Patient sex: M
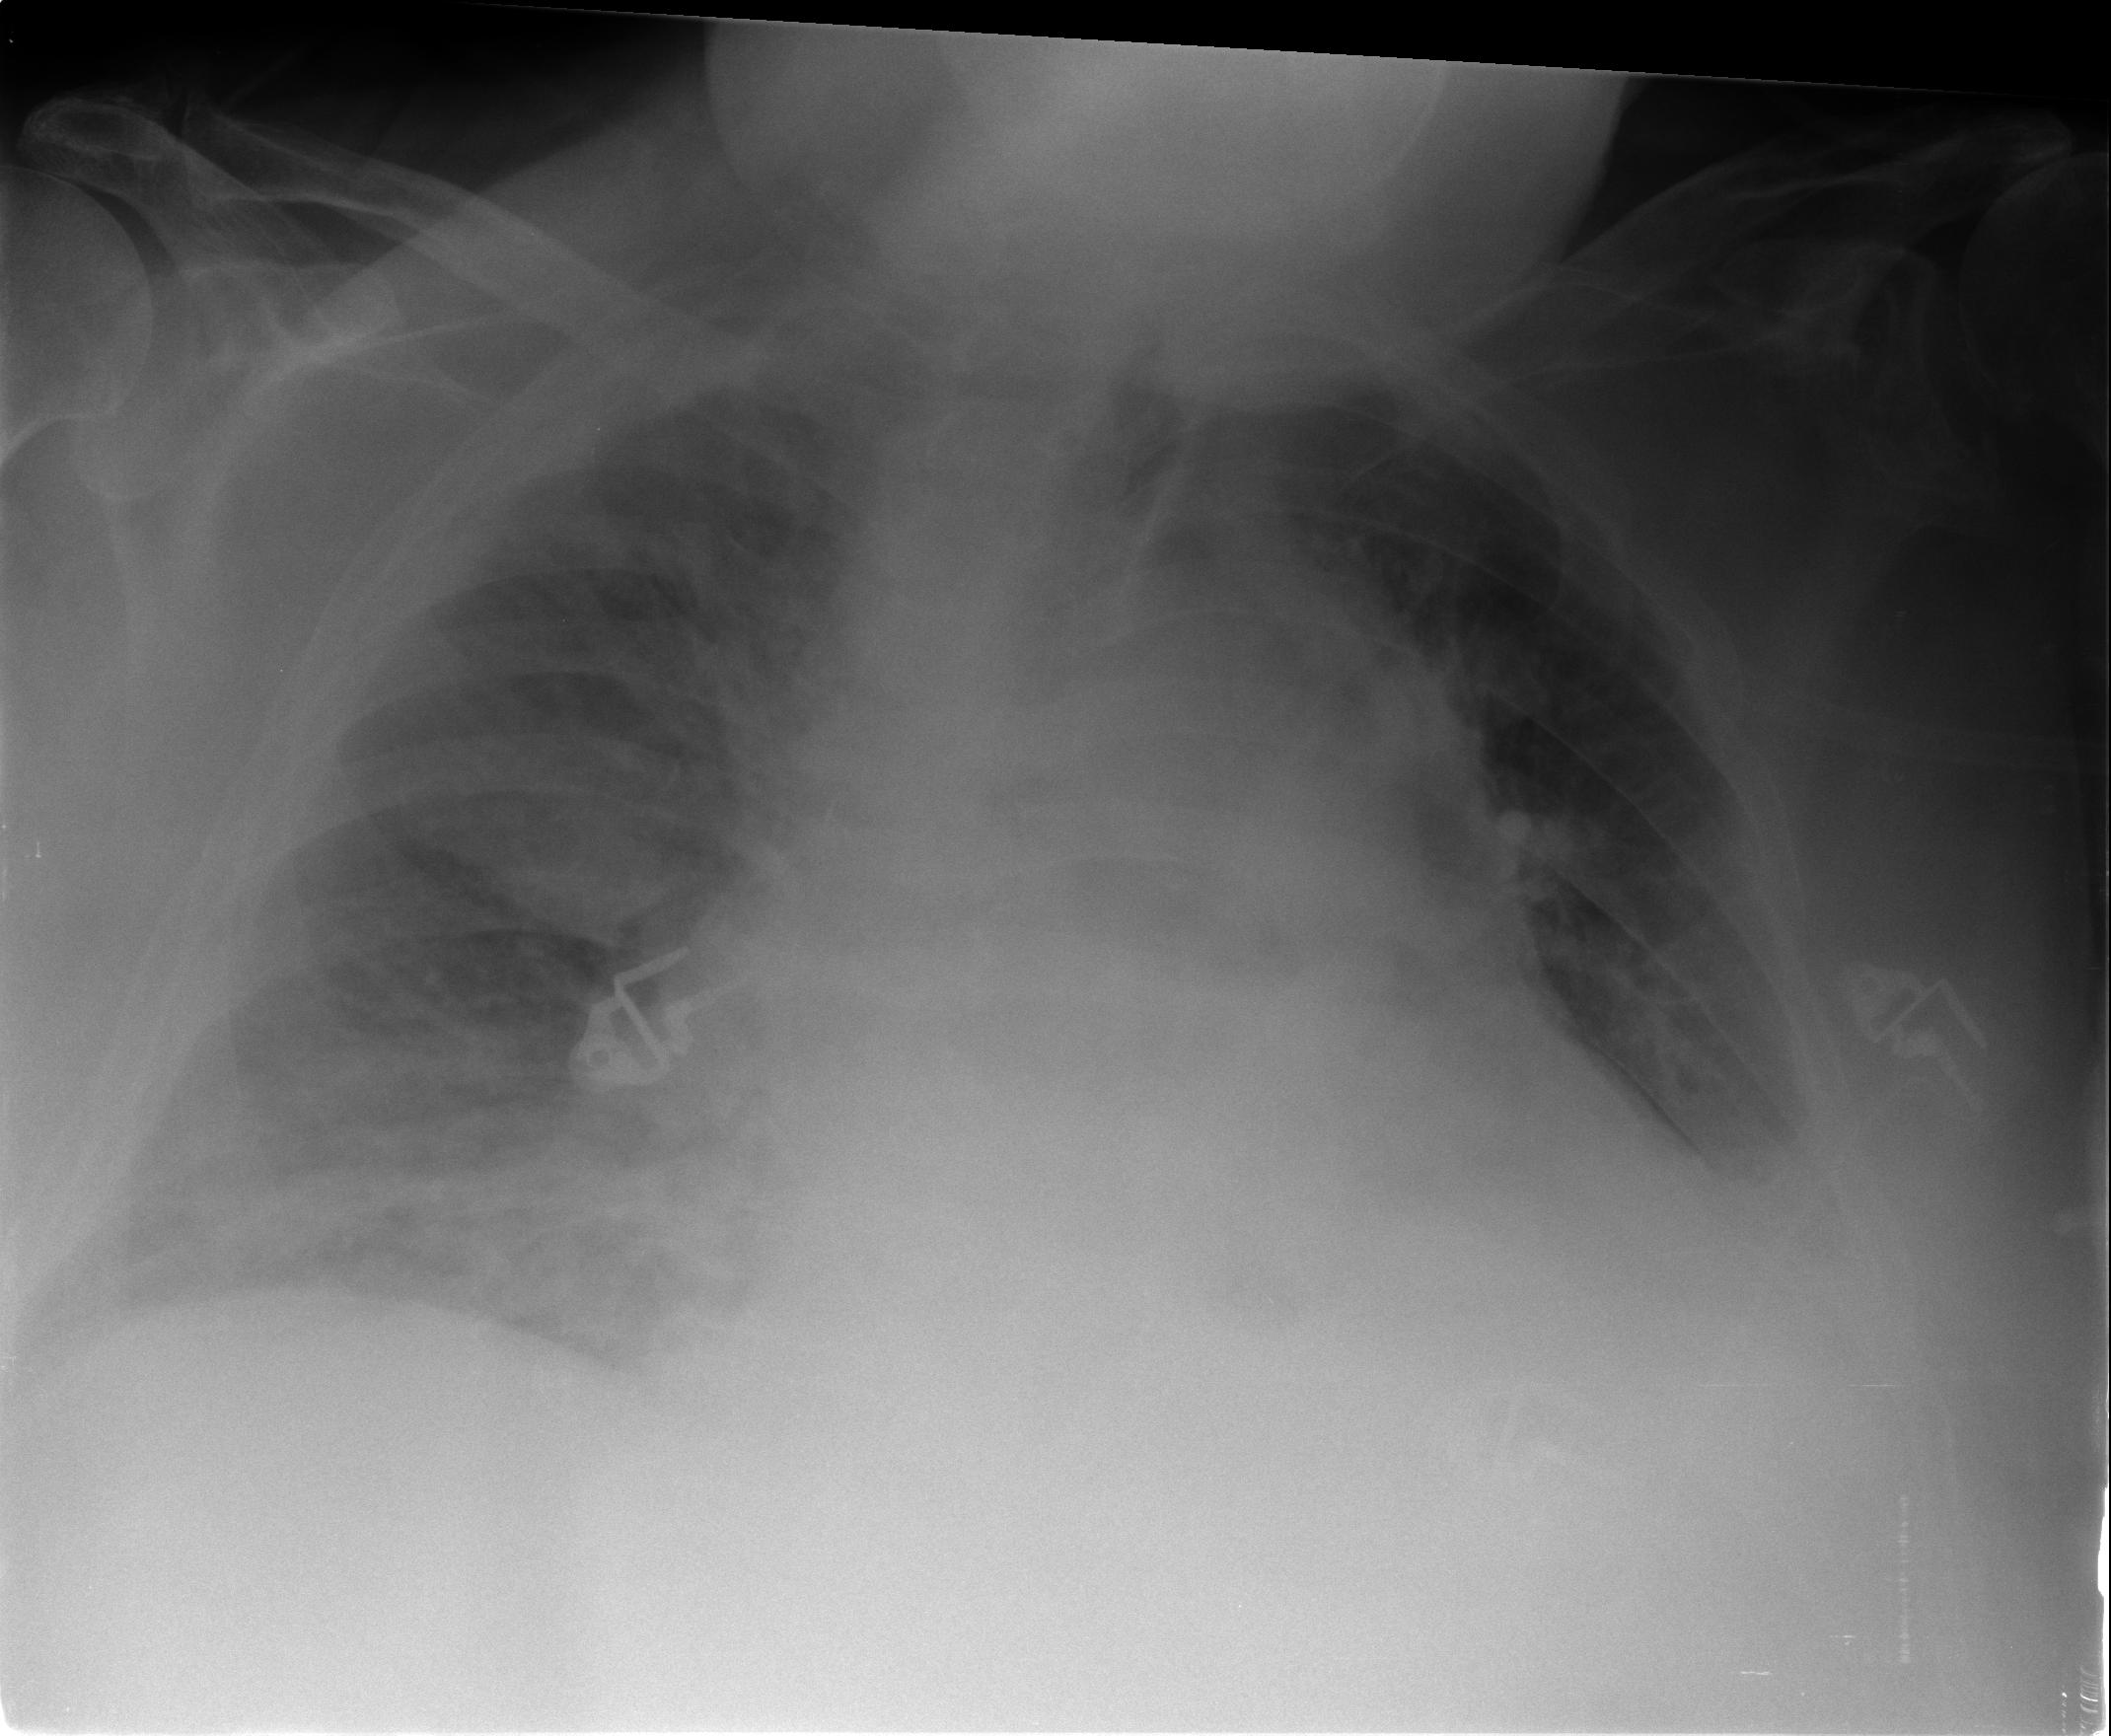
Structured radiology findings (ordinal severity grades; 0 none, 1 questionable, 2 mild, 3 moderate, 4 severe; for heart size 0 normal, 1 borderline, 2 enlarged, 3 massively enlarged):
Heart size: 2
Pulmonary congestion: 2
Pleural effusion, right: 1
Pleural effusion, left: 2
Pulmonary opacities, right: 2
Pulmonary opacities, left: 1
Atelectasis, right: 1
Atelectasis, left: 2